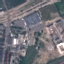
Land use / land cover class: Industrial